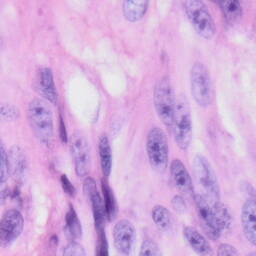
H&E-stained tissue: Skin